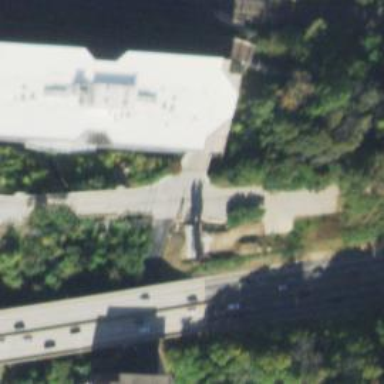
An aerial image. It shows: Service road with bridge and sidewalk on the left.